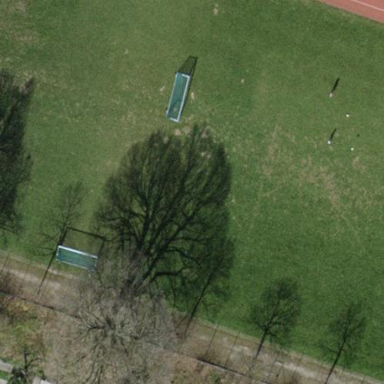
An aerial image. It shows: Multi-sport pitch with grass surface.